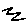
Label: zigzag